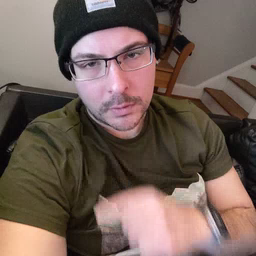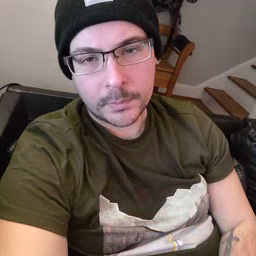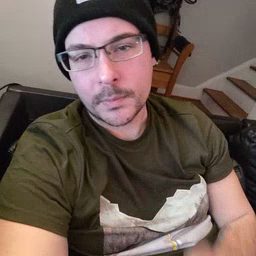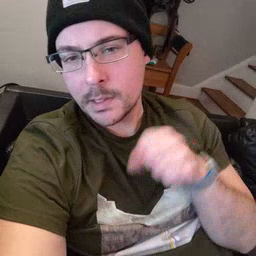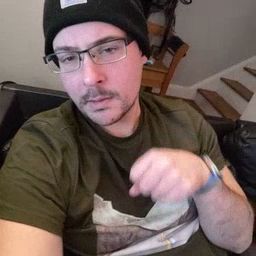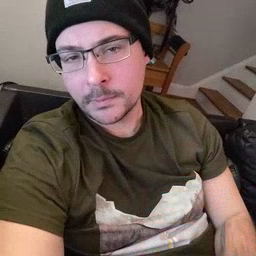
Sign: can